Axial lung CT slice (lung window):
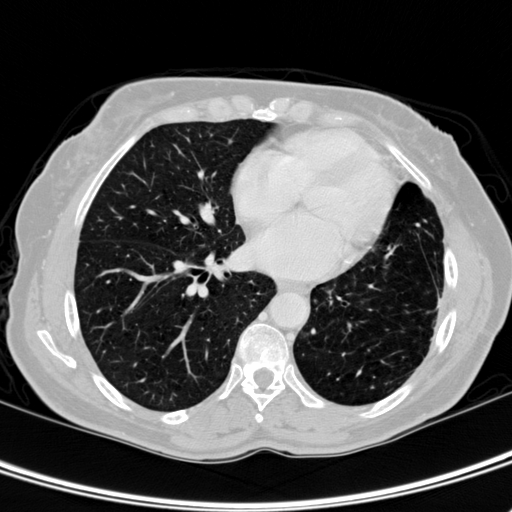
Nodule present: no